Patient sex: M
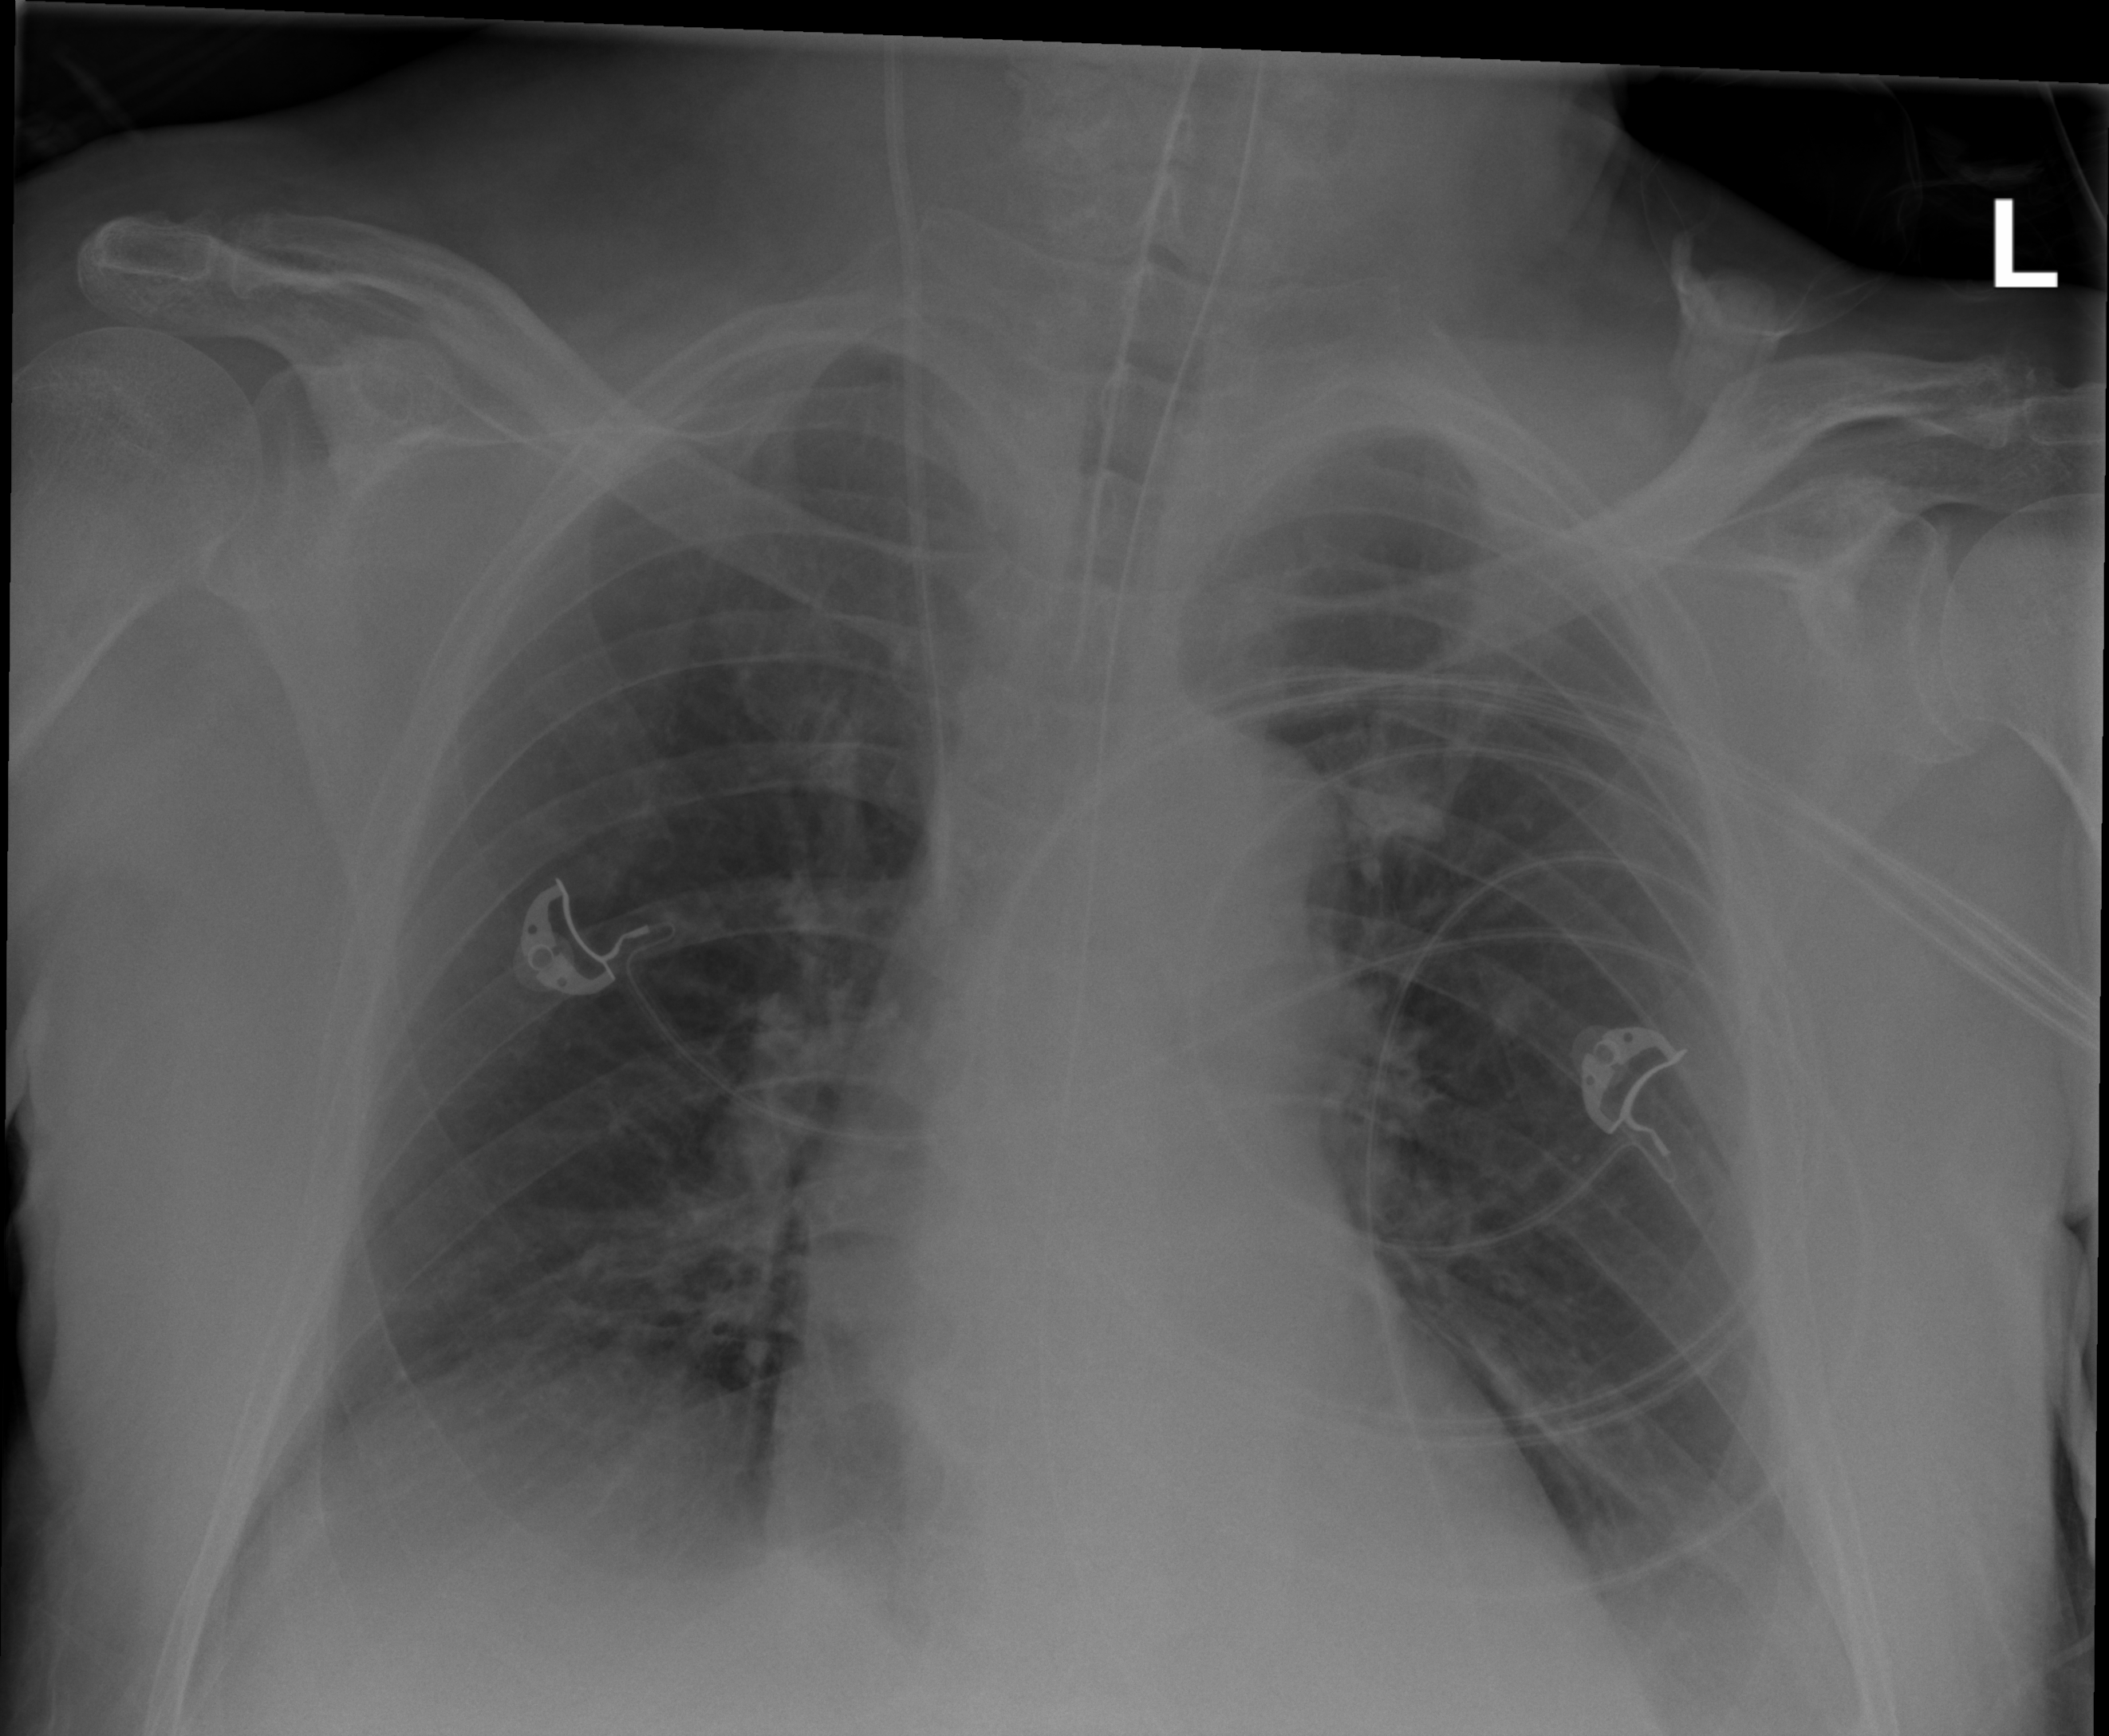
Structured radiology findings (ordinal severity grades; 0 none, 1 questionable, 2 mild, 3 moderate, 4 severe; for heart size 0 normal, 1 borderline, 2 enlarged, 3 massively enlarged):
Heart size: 2
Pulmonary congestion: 1
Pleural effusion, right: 0
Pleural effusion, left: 2
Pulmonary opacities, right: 0
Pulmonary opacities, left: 0
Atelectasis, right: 0
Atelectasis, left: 2